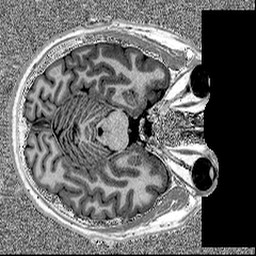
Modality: MP2RAGE
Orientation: axial
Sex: male